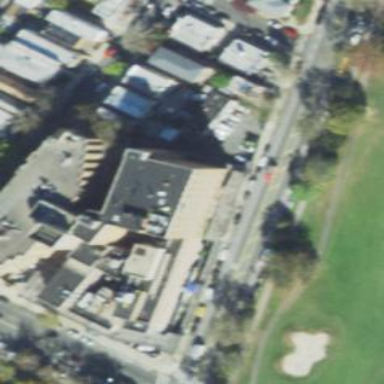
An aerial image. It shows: Hospital building.